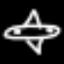
Label: airplane